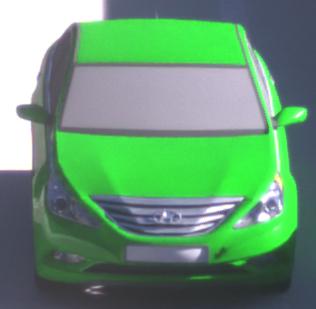
Make: Hyundai
Model: Sonata
Detailed model: Gen. 6 YF
Model produced from: 2009
Model produced until: 2016
Doors: 4
Color: green
Road condition: dry road
Daytime: sunrise or sunset
Contrast: medium contrast